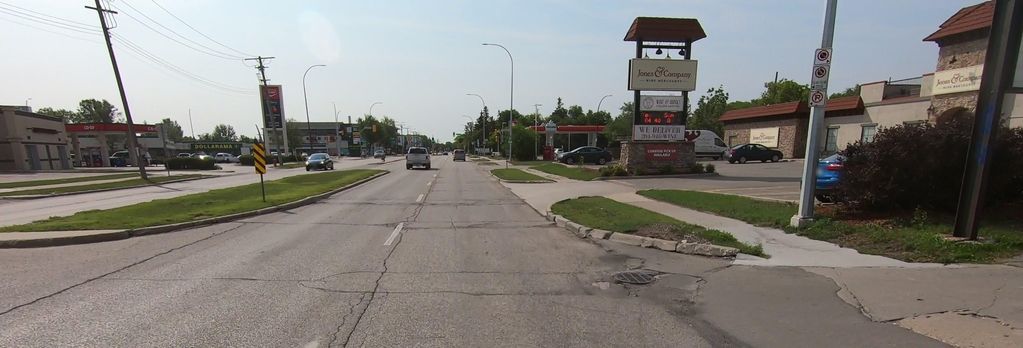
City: winnipeg